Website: macys
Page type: customer-info-address
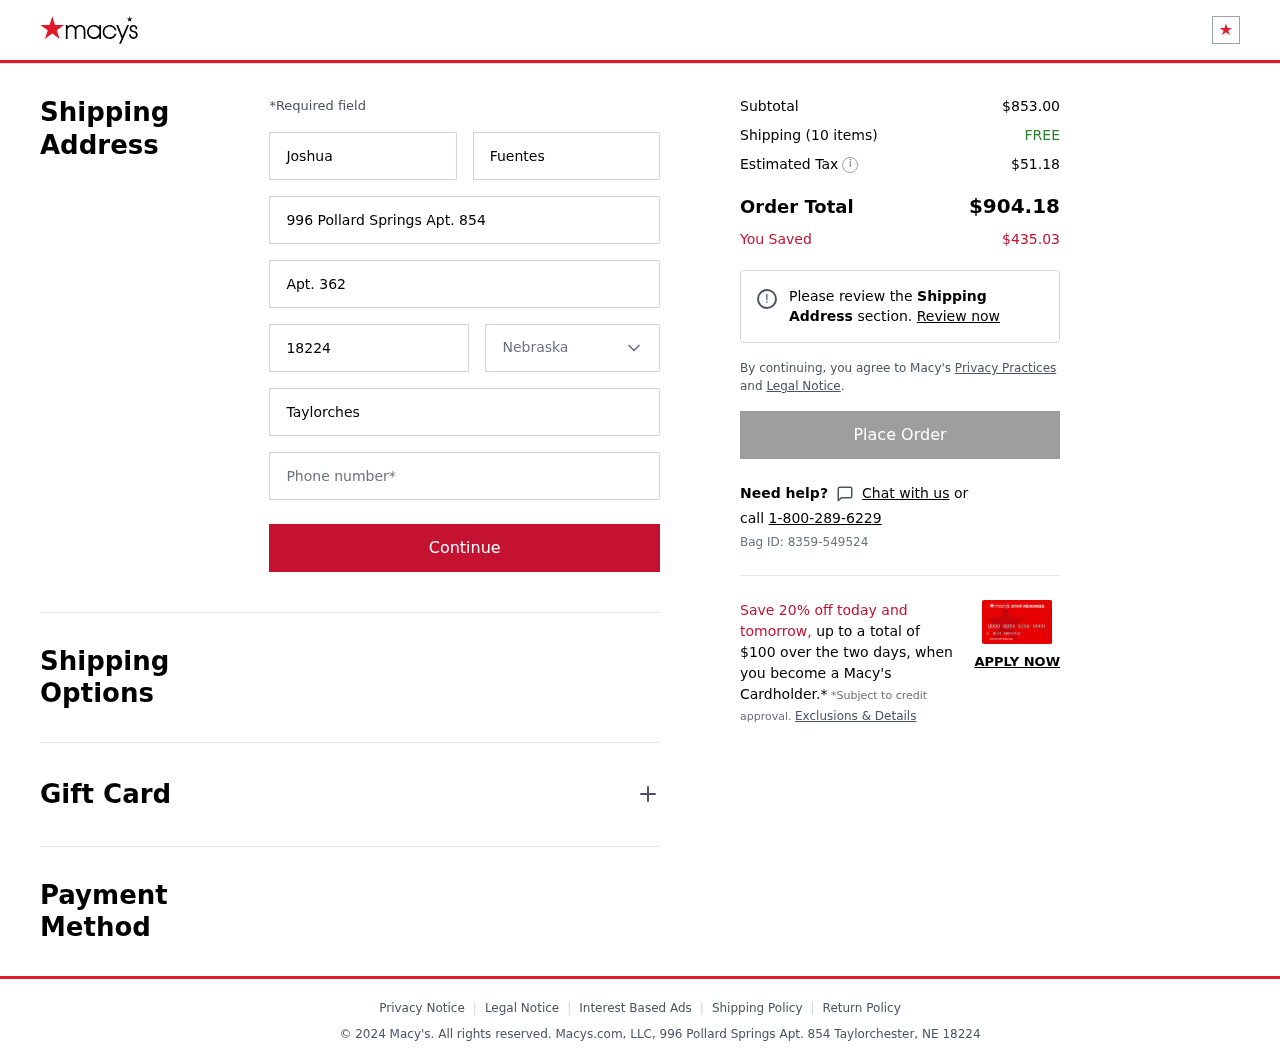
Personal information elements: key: PII_CITY
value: Taylorchester
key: PII_FIRSTNAME
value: Joshua
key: PII_LASTNAME
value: Fuentes
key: PII_PHONE
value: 9284605497
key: PII_POSTCODE
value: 18224
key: PII_STATE
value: Nebraska
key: PII_STREET
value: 996 Pollard Springs Apt. 854
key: PII_STREET2
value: Apt. 362
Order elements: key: ORDER_SUBTOTAL
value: $853.00
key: ORDER_NUM_ITEMS
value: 10
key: ORDER_SHIPPING_COST
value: FREE
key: ORDER_TAX
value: $51.18
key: ORDER_TOTAL
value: $904.18
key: ORDER_SAVINGS
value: $435.03
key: ORDER_BAG_ID
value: Bag ID: 8359-549524